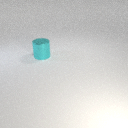
large cyan metal cylinder